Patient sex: M
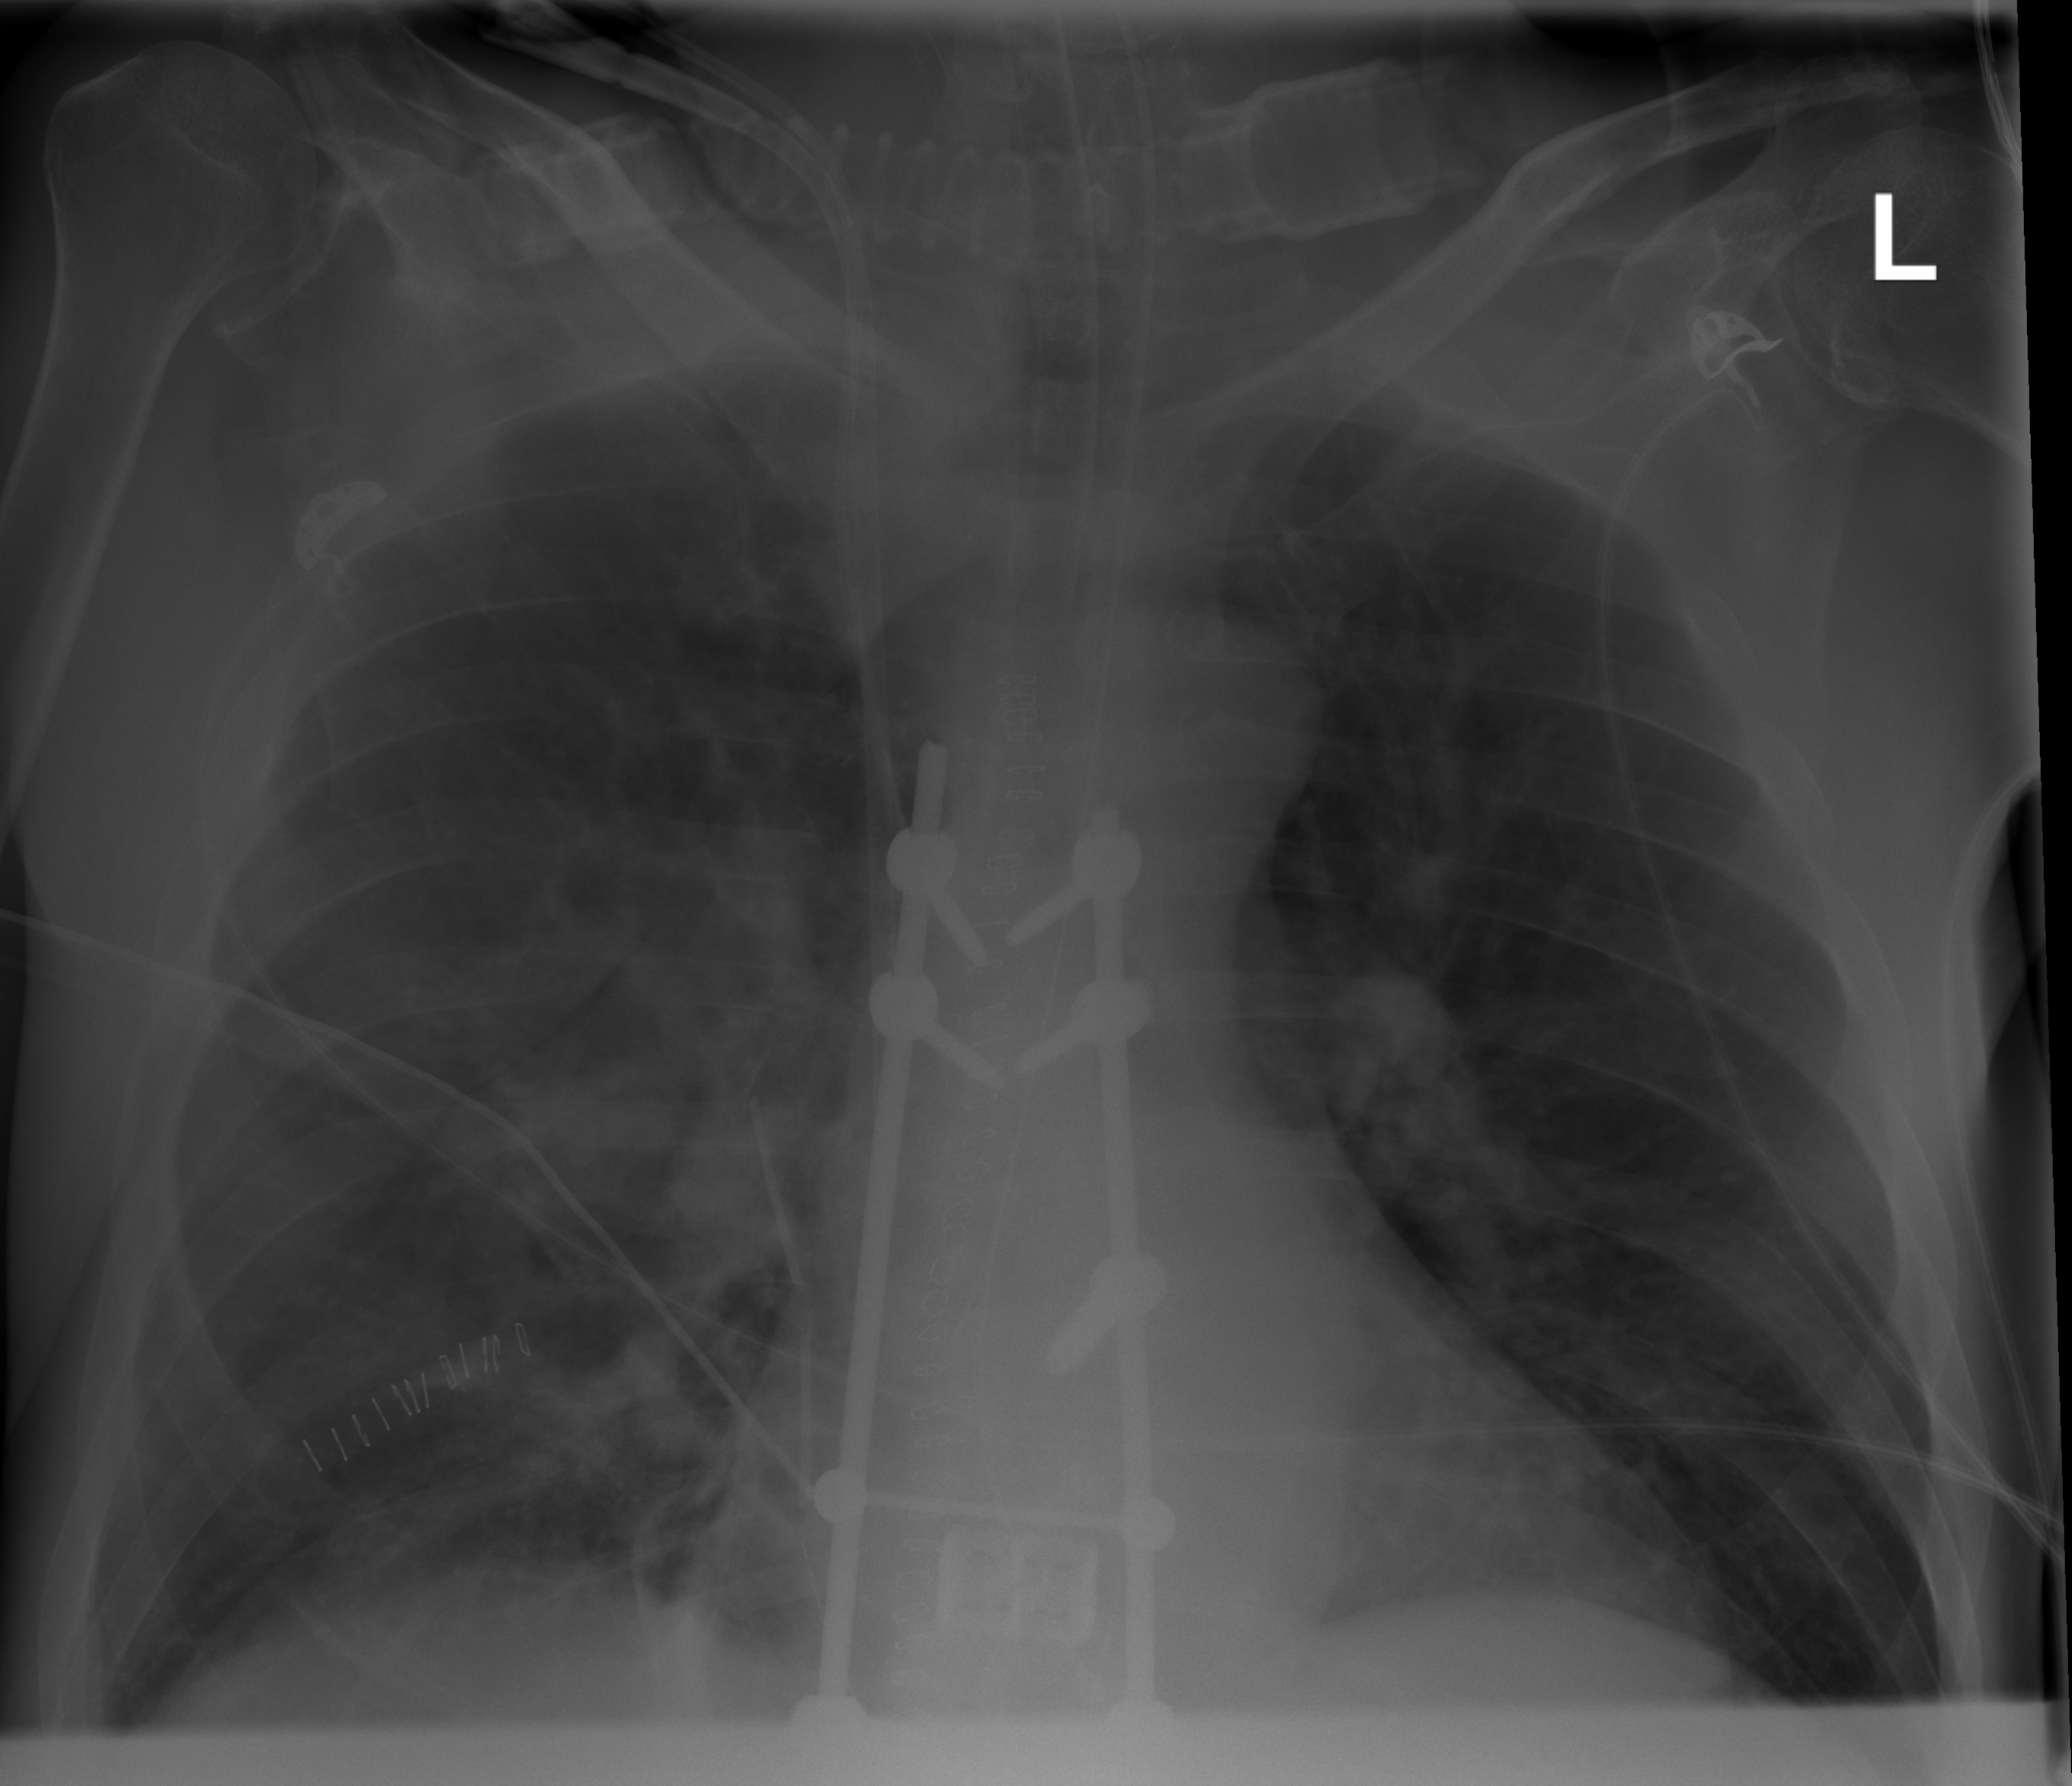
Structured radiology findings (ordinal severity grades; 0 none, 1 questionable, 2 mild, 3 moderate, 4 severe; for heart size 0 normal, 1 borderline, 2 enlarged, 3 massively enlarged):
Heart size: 0
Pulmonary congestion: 0
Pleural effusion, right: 0
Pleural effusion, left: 0
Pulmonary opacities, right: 0
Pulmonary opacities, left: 0
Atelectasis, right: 2
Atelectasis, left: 0